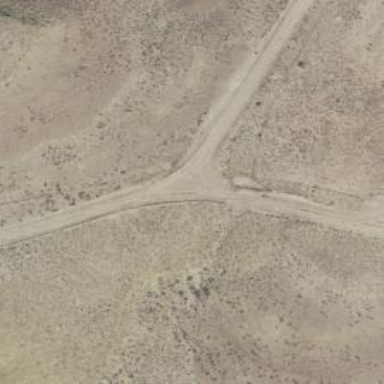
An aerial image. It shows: Service road.